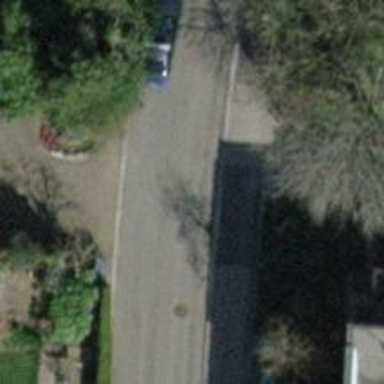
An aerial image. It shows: Steps on sett surface road.